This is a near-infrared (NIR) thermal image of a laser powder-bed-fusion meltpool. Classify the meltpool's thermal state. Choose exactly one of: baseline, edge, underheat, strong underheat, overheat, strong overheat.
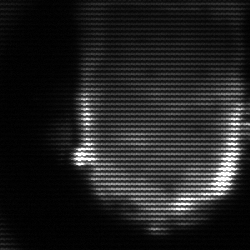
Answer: baseline